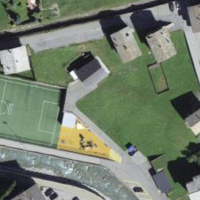
EUNIS habitat code: 54
Species observed at this site:
Montifringilla nivalis